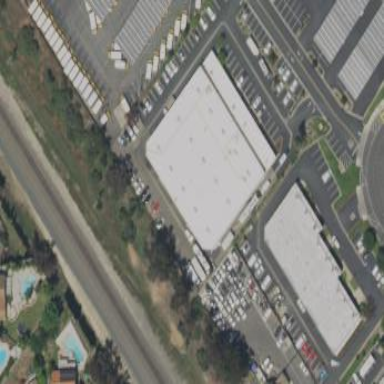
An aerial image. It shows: Commercial building.